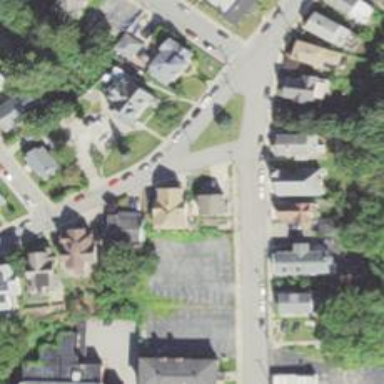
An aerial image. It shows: Residential driveway designated as service road.